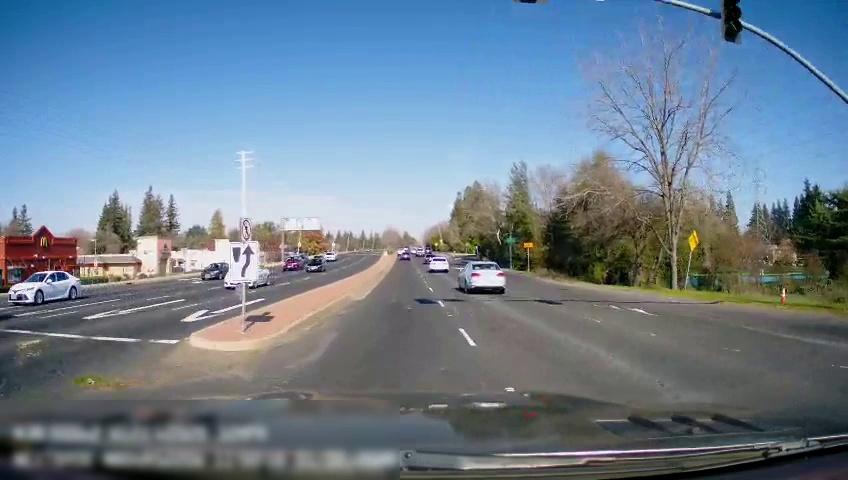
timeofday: Day
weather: Sunny
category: Drivable Space
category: Drivable Space
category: Vehicles | Car
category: Vehicles | Car
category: Vehicles | Car
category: Vehicles | Car
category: Vehicles | SUV
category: Vehicles | SUV
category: Vehicles | SUV
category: Vehicles | Car
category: Vehicles | Car
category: Vehicles | Truck
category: Lanes | Current Lane
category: Lanes | Opposite Lane
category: Lanes | Opposite Lane
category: Lanes | Opposite Lane
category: Traffic | Lights
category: Traffic | Signs